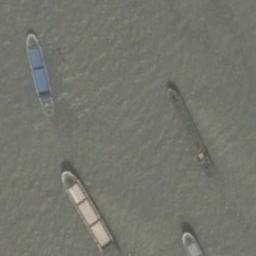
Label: ship